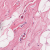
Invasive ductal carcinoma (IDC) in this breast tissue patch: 0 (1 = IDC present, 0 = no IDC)